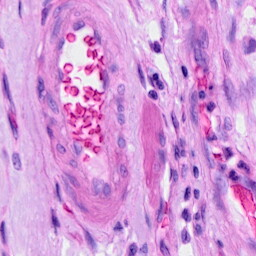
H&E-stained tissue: Ovarian